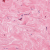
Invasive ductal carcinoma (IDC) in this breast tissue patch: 0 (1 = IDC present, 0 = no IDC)